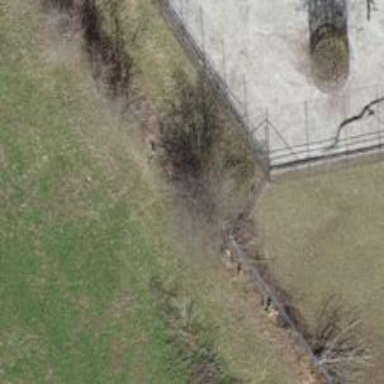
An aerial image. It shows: Fence is in the image.